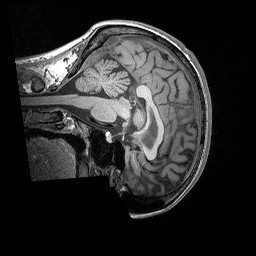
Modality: T1w
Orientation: sagittal
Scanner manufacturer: siemens
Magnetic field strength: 3 T
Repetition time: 2.3 s
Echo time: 0.00298 s